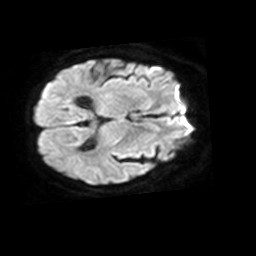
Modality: TRACE
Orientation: axial
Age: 44
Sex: male
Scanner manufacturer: philips
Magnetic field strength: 1.5 T
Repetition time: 4.624 s
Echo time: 0.07764 s